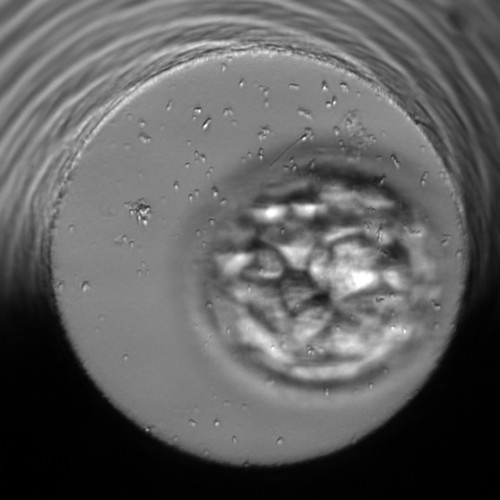
Embryo quality: poor